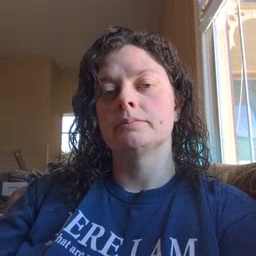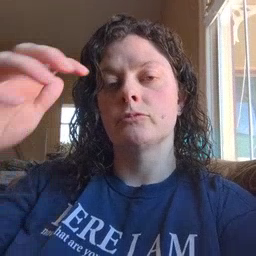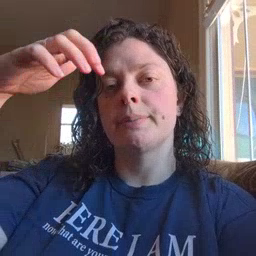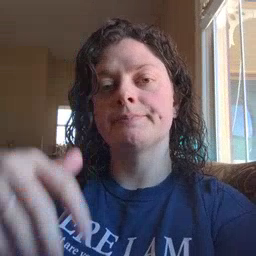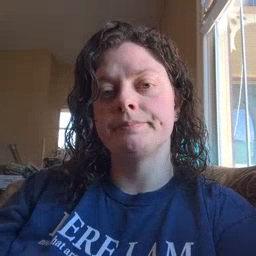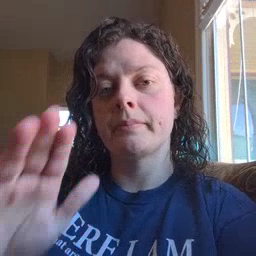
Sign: rain